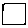
Label: square